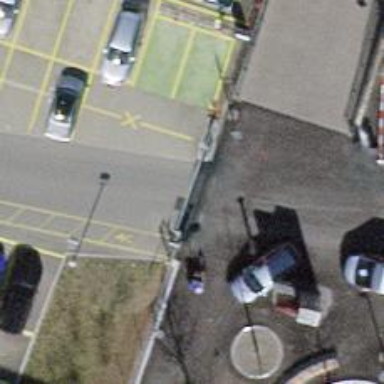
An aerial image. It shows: Sliding gate as barrier.